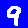
Digit: 9